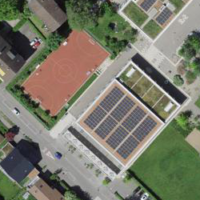
EUNIS habitat code: 52
Species observed at this site:
Ilex aquifolium